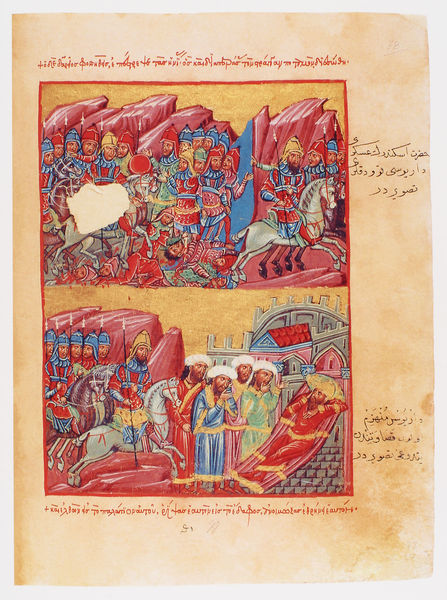
Titel: Der griechische Alexanderroman
Institution: Venedig, Hellenic Institute Codex Gr. 5
Schlagwörter: blau, felsen, kampf, stadt, männer, dach, rot, häuser, gold, reiter, schrift, berge, krieg, schlacht, könig, soldaten, palast, waffen, helm, schimmel, helme, arabisch, lanzen, turban, szenen, islam, osten, buchmalerei, alexanderroman